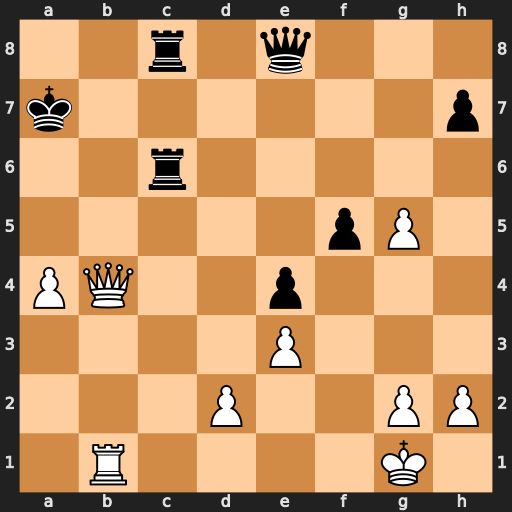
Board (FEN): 2r1q3/k6p/2r5/5pP1/PQ2p3/4P3/3P2PP/1R4K1
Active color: w
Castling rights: -
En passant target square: -
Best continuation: Qb7#